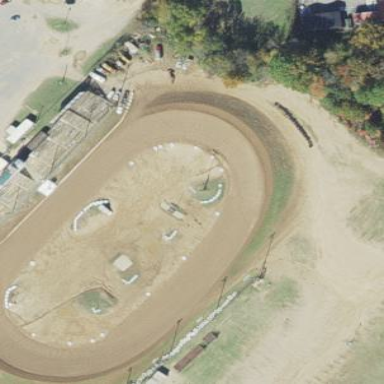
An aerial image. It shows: Raceway for motor sports.